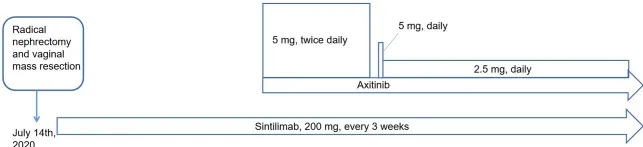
Flow chart of patient's main management process.
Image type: chart (chart)